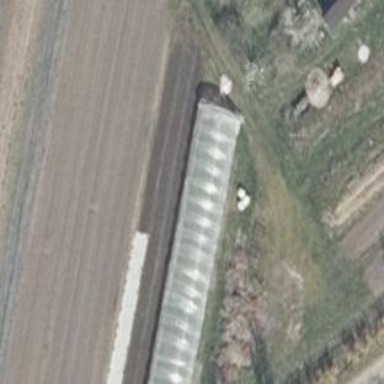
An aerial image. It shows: Greenhouse.